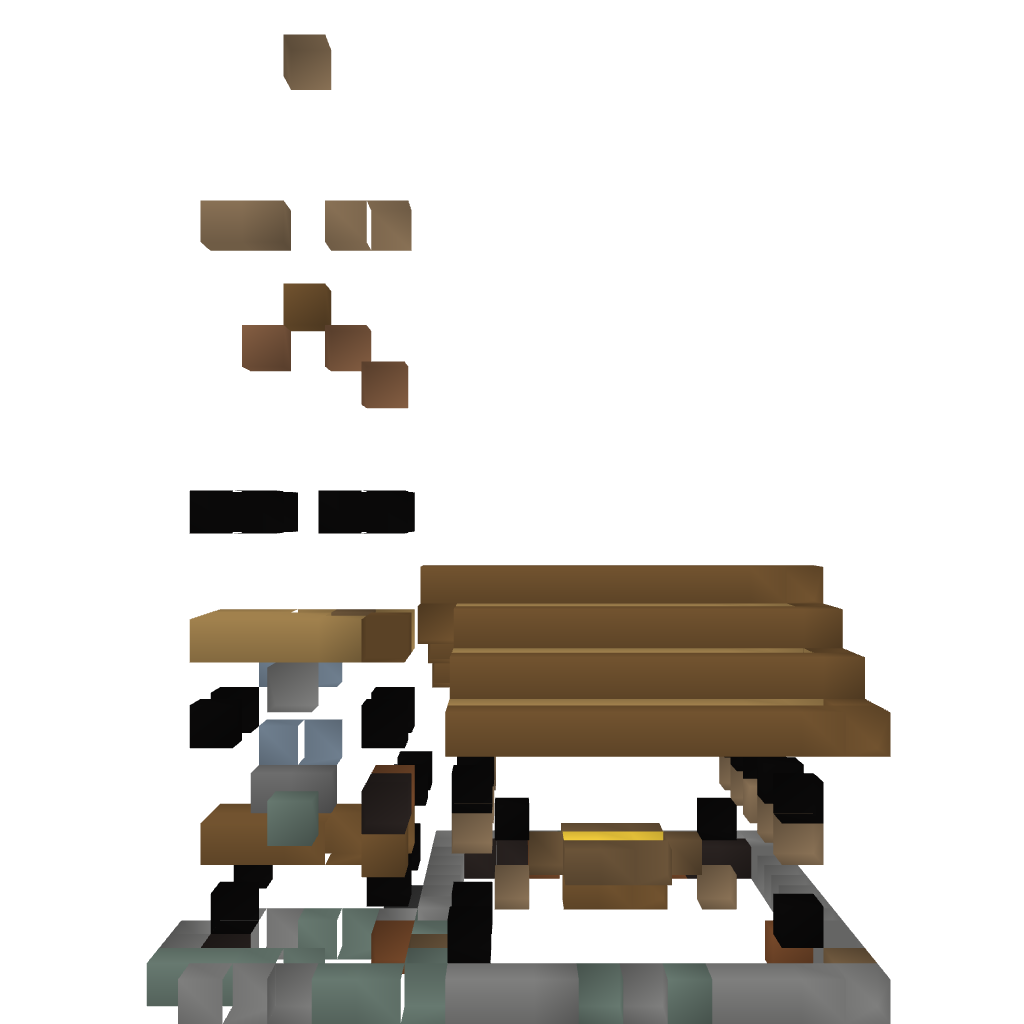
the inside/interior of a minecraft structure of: minecraft vanilla Church plus